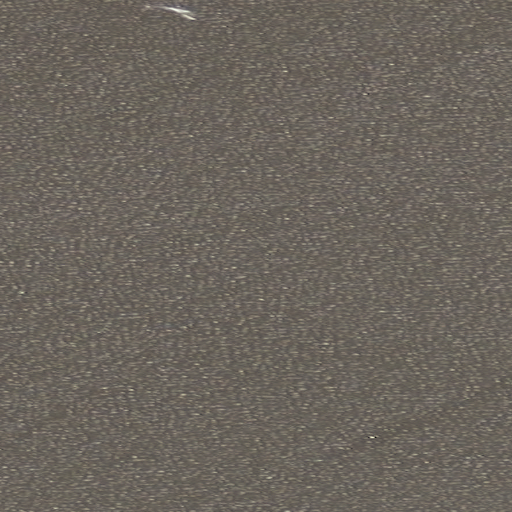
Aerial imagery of island in Alaska named Stockton Islands containing only unknown